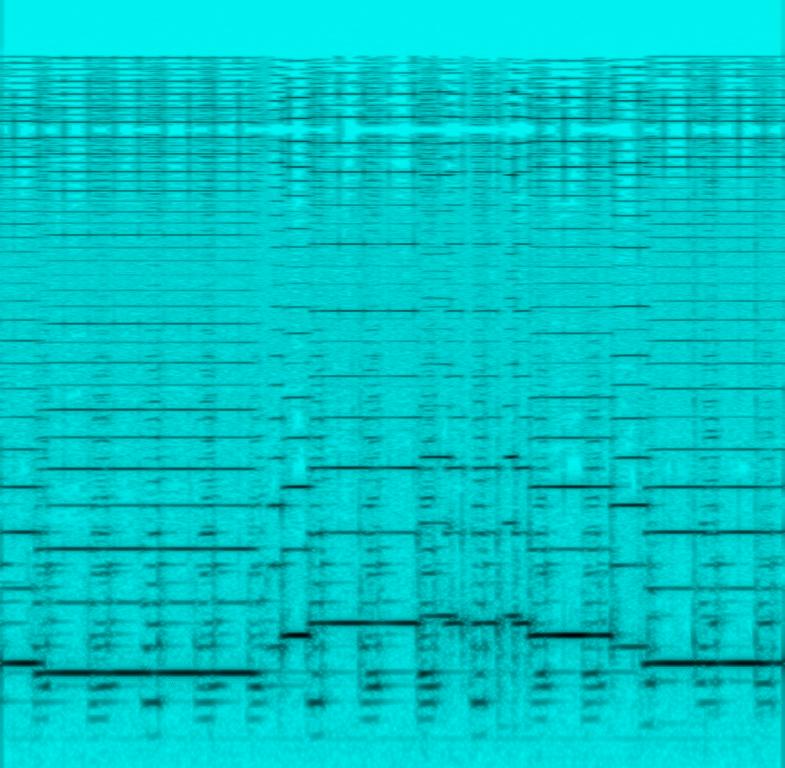
The song is an instrumental. The song is medium tempo  with an accordion playing in an accompaniment style with both medley and harmony and no other instrumentation. The music is romantic and melancholic. The audio quality is poor.